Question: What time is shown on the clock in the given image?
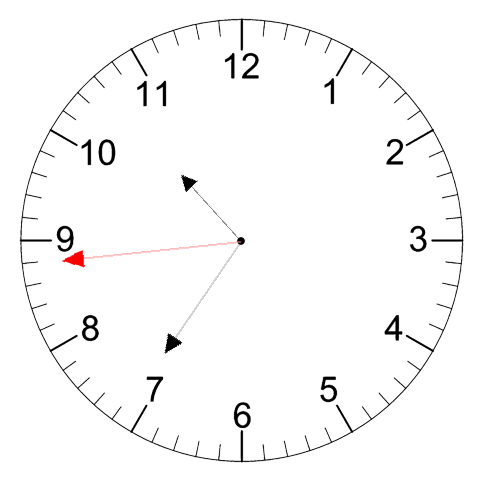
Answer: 10:35:44